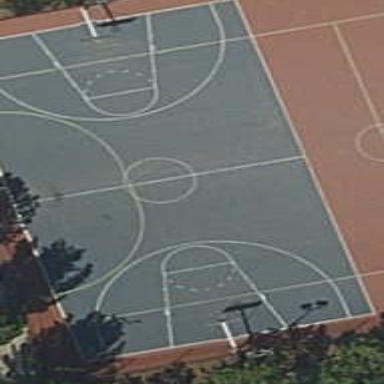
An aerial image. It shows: Paved basketball court.